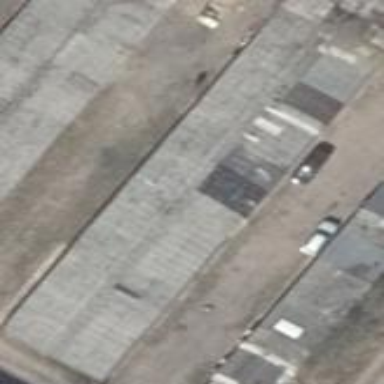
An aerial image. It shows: Group of garages.